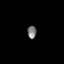
Tissue: skin
Cell type: Others
Senescence score: 0.7205
Nuclear area (px): 111
Mean DAPI intensity: 123.36